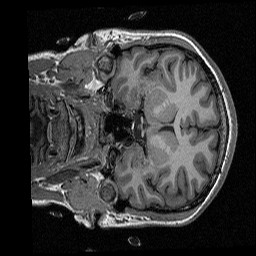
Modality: T1w
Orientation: coronal
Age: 24
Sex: female
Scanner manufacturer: siemens
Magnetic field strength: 3 T
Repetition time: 2.3 s
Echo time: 0.00298 s